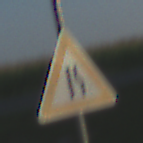
Verkehrszeichen: EinseitigVerengteFahrbahnRechts
Umgebung: Outdoor, RoadRail
Tageszeit: MorningAfternoon
Wetter: Clear
Licht: Natural
Jahreszeit: NotSpecified
Kontrast: HighContrast